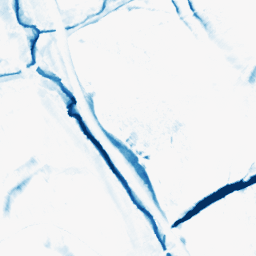
Category: morphological
Decomposition family: morphological_diamond
Decomposition parameters: operation: closing
radius: 10
Upsampling method: quadratic
Upsampling parameters: scale: 2
Upsampling scale: 2